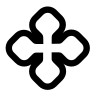
Cursor type: move
OS/theme: linux-bibata
Variant: white